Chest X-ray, AP view. Patient: 29 years old, sex F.
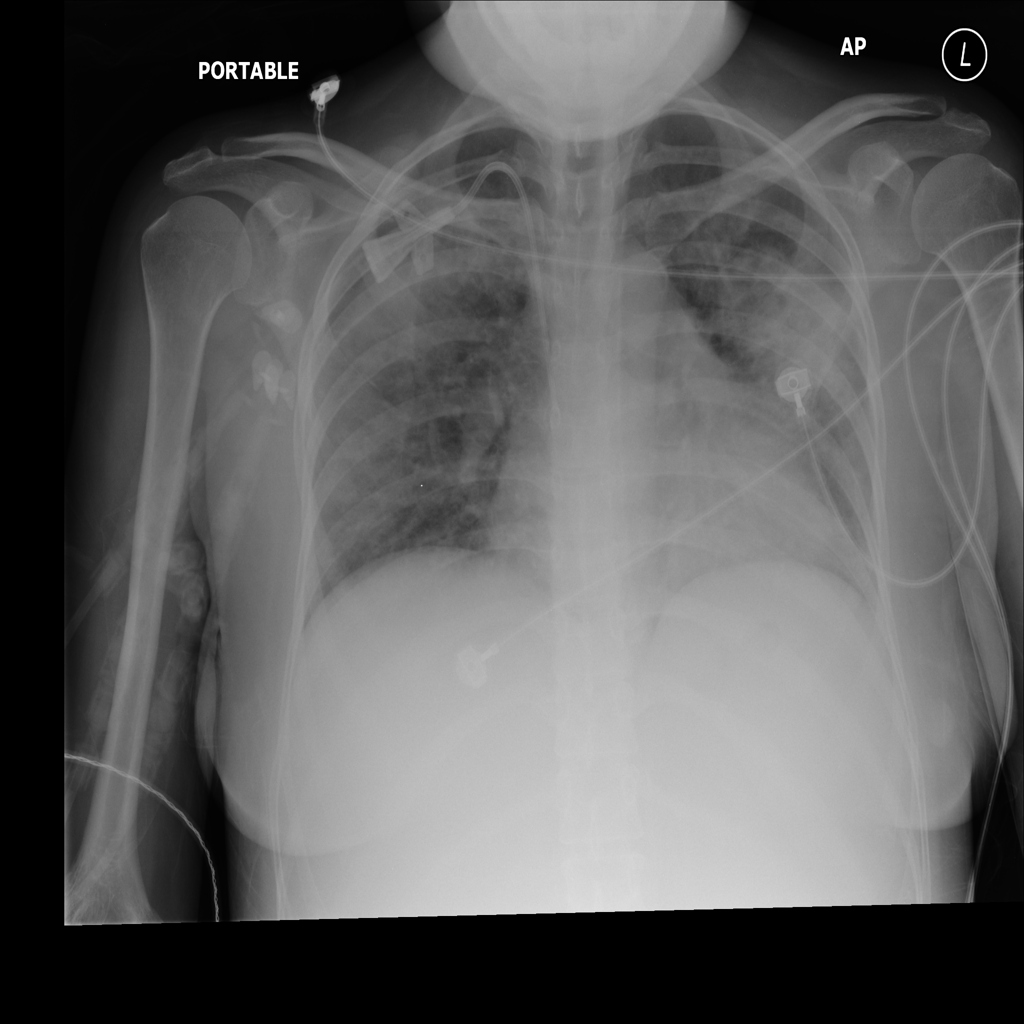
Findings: Cardiomegaly, Effusion